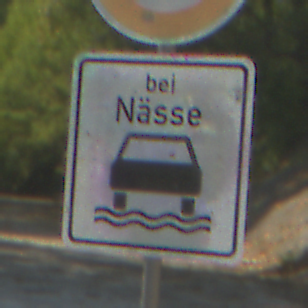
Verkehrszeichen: BeiNaesse
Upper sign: Geschwindigkeit110
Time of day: MorningAfternoon
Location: Outdoor (Nature)
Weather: PartlyCloudy
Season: NotSpecified
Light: Natural